Field crop: maize
Growth stage: 2
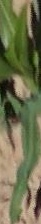
Species: maize